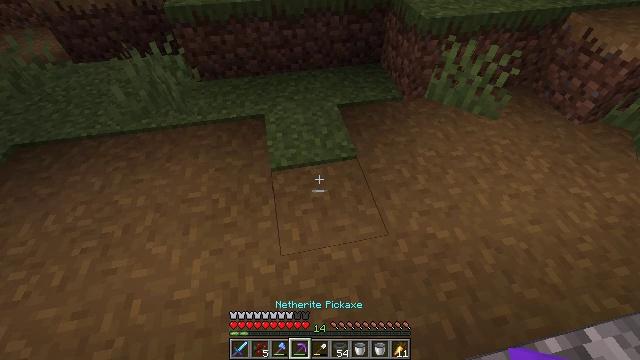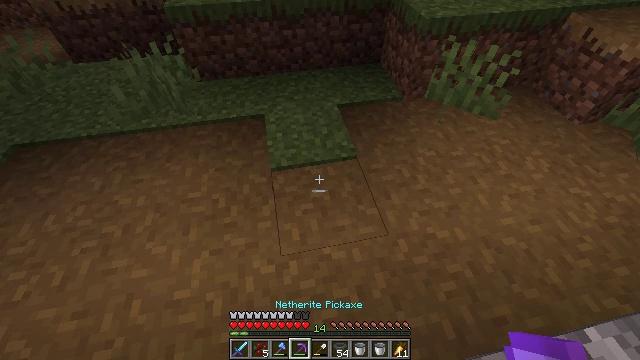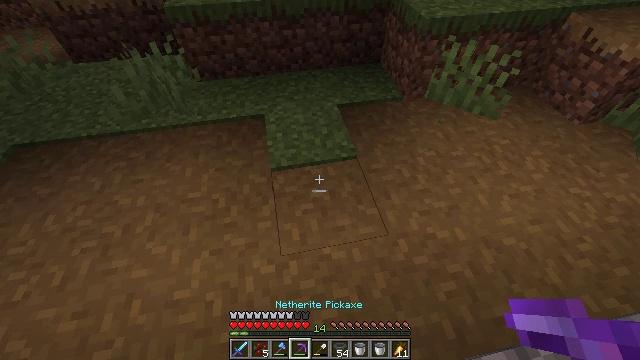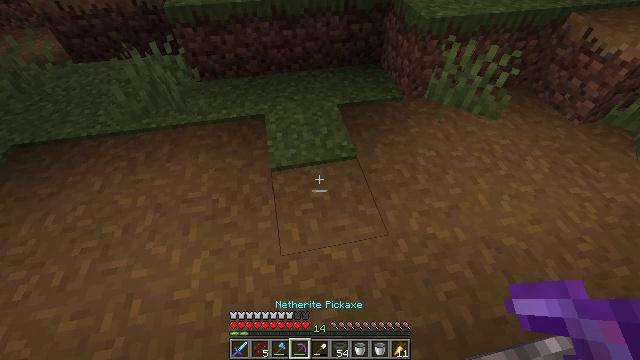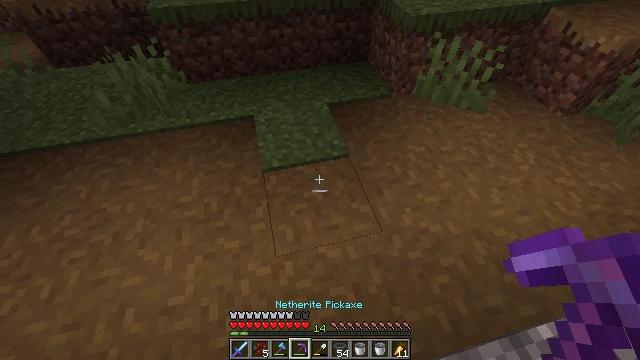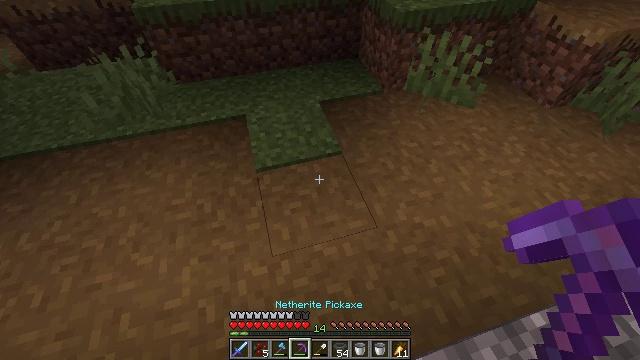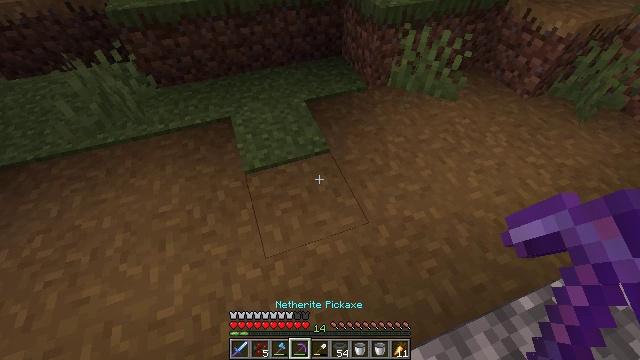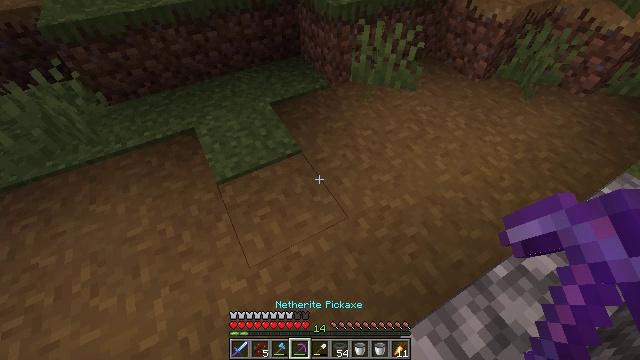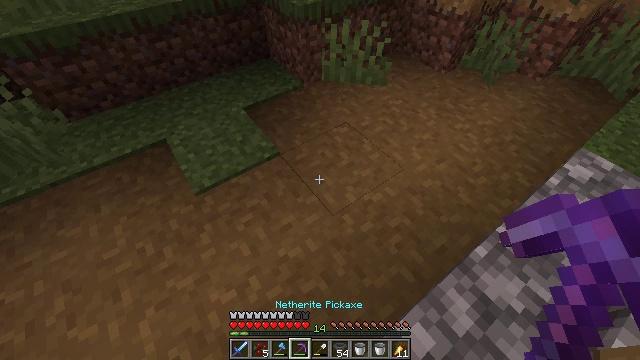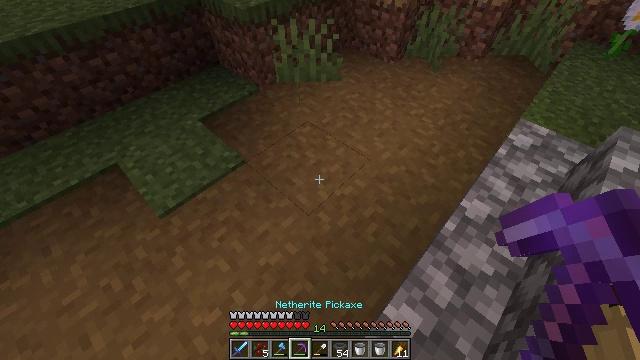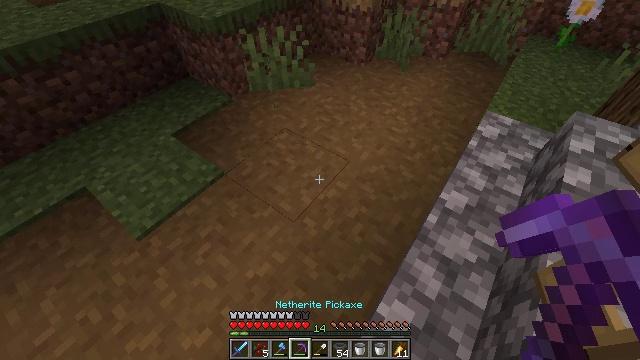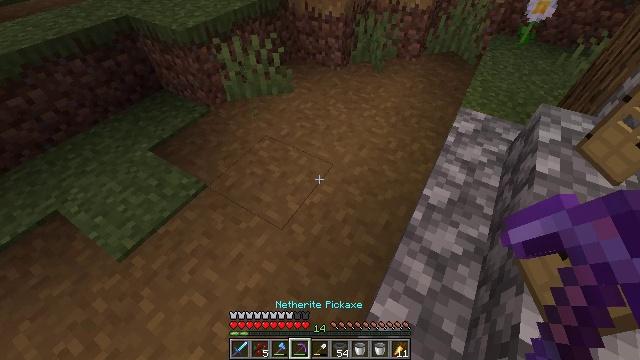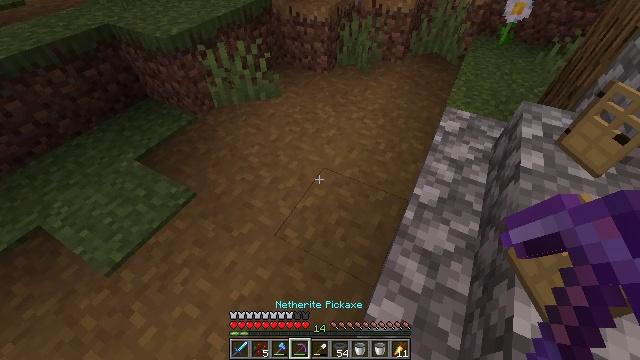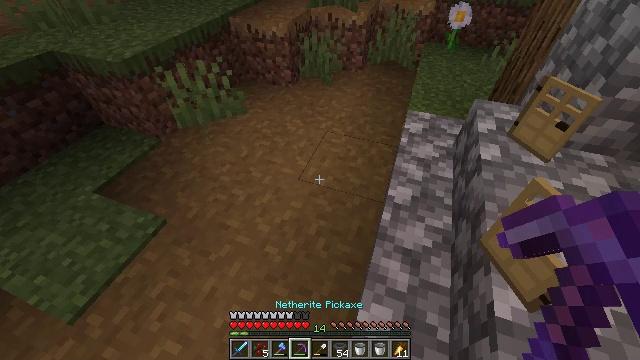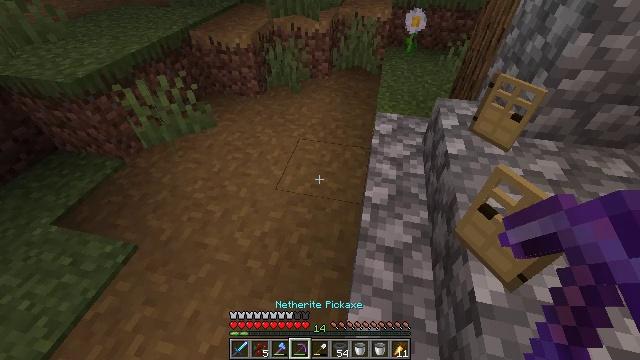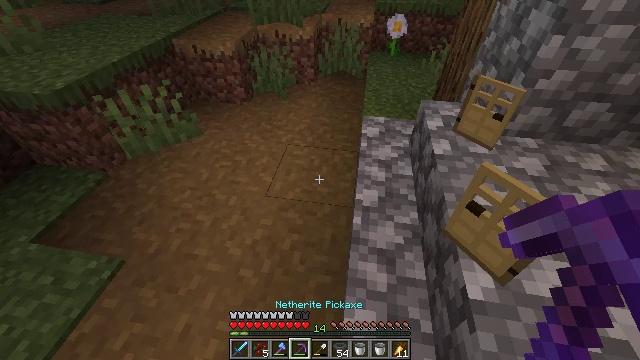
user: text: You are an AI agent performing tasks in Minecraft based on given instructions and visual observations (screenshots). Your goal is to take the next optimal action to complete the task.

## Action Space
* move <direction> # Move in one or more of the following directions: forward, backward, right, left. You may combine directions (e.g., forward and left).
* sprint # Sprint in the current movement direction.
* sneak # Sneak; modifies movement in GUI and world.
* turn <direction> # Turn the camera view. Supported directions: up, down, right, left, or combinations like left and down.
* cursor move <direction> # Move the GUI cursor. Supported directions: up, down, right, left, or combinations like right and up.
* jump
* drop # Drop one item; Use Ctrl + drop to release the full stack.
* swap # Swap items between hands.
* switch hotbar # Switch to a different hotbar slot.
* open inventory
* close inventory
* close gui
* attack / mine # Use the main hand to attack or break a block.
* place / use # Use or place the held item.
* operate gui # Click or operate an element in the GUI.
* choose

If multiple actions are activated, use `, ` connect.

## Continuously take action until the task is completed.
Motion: motion action
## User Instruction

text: Drop an oak door.
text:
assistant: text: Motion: no_op
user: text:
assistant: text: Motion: no_op
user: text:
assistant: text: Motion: no_op
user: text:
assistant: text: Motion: turn right
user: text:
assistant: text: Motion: turn right
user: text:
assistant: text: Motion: turn right
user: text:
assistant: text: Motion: turn right
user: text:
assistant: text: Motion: turn right
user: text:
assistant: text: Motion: turn right
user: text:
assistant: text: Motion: turn right and up
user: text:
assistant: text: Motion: turn right and up
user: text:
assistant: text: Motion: turn right
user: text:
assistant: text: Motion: turn right and up
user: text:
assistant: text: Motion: turn right and up
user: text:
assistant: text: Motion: turn right and up
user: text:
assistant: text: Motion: turn right and up
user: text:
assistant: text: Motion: turn right and up
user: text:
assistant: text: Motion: turn right and up
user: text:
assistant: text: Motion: turn right and up
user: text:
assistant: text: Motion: turn right and up
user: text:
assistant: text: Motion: turn right and up
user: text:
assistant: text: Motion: turn right and up
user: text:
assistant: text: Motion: turn right
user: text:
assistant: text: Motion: turn right
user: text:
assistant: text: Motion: turn right
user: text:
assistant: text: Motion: turn right
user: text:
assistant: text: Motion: no_op
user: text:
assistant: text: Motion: turn right
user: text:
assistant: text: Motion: turn right
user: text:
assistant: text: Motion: turn right